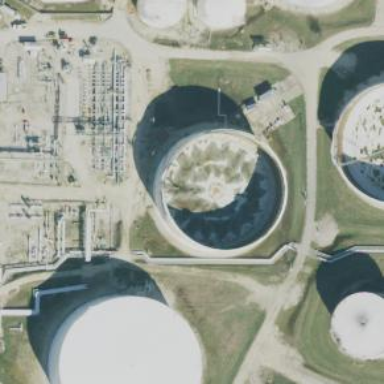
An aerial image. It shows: Storage tank building.